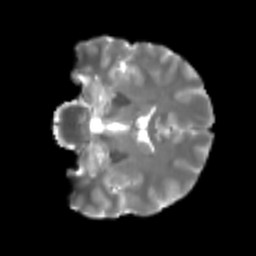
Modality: T2w
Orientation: coronal
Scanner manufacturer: siemens
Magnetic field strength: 3 T
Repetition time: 4 s
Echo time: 0.0594 s